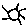
Label: sun